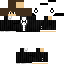
A male human skin with dark skin, wearing brown long hair dressed in a black suit and black pants, featuring a closed mouth.